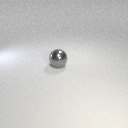
large gray metal sphere